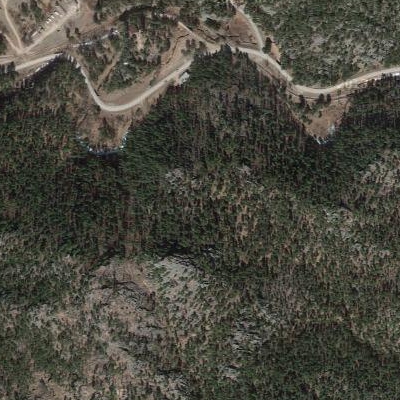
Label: eForest